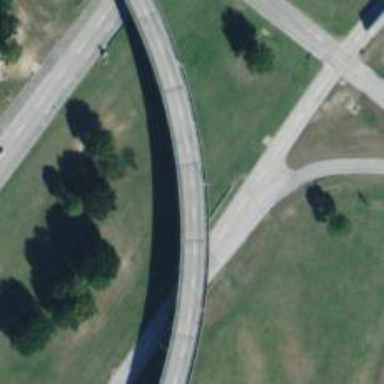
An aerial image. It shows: Bridge along trunk link highway.